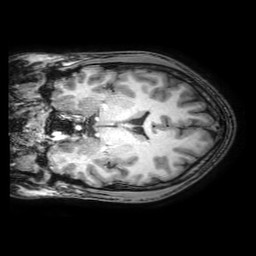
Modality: T1w
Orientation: coronal
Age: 21
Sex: male
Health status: healthy
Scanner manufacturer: philips
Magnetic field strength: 3 T
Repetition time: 0.0079 s
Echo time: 0.0035 s